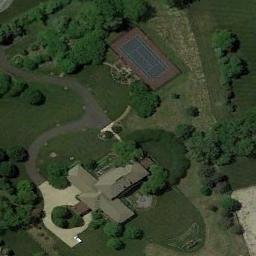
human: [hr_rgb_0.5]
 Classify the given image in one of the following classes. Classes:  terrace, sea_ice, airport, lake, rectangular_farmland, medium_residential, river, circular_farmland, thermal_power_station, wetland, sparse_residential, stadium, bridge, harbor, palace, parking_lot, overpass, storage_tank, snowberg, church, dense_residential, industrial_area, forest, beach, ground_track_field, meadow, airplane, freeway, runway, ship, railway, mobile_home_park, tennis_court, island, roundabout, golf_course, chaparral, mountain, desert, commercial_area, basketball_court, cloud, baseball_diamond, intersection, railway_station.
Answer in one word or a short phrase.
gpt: tennis_court